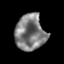
Tissue: prostate
Cell type: T cells
Senescence score: 0.2978
Nuclear area (px): 1054
Mean DAPI intensity: 126.363